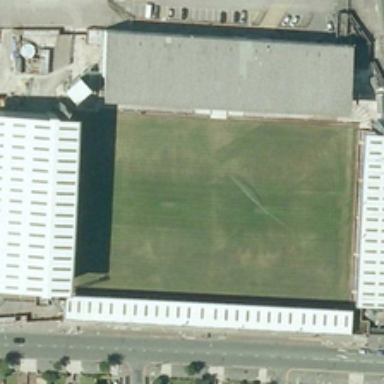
This is a lawn, buildings, cars and road .